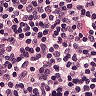
Metastatic tissue present: no